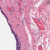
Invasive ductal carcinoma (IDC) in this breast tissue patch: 0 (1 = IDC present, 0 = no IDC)